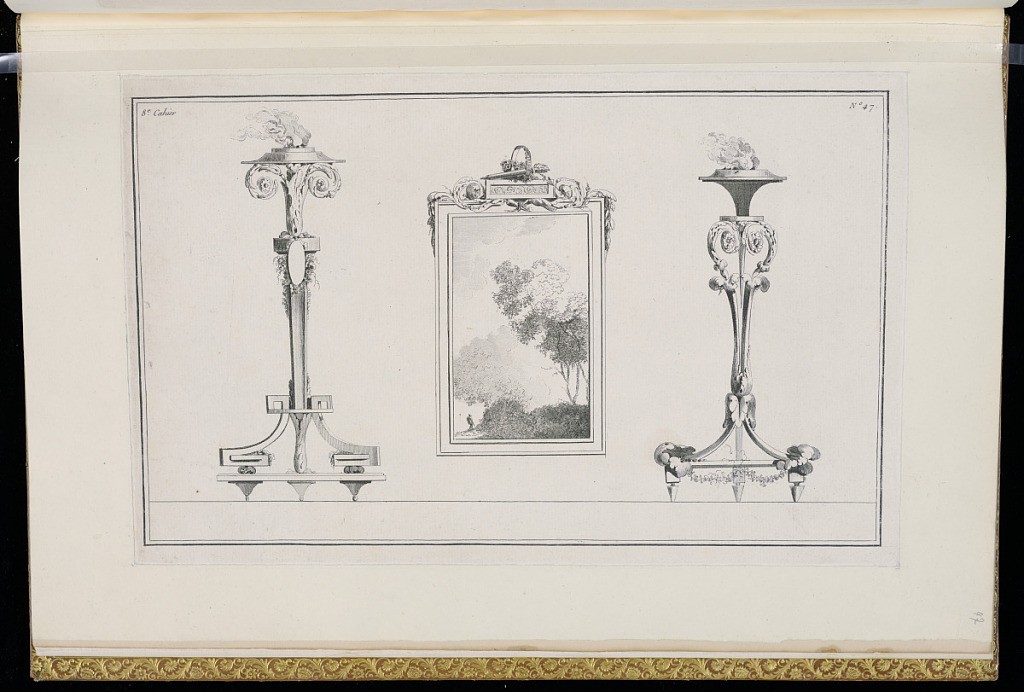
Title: Designs for Incense Burners and a Frame
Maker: Henri Sallembier, French, ca. 1753 - 1820
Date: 1778
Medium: Etching on paper
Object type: Print
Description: Designs for two tripod incense burners flanking a framed landscape with a figure featuring neoclassical motifs including cartouches, festoons of leaves, scrolling leaves (rinceaux), foliate leaves, flowers, meander motif, rosettes, and a scrolling foliate frieze. The plate is numbered.